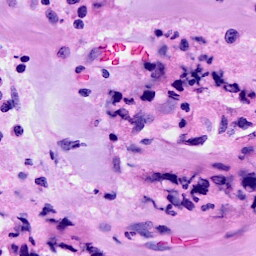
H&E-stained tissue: Breast